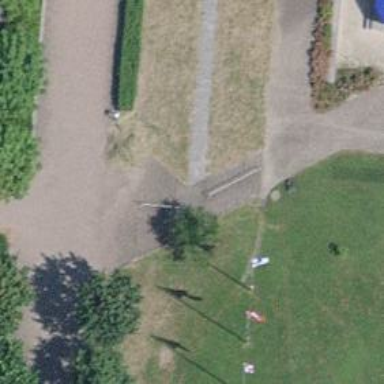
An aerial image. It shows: Set of steps on the road.